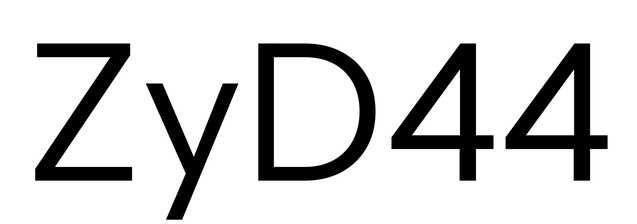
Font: InstrumentSans_Regular